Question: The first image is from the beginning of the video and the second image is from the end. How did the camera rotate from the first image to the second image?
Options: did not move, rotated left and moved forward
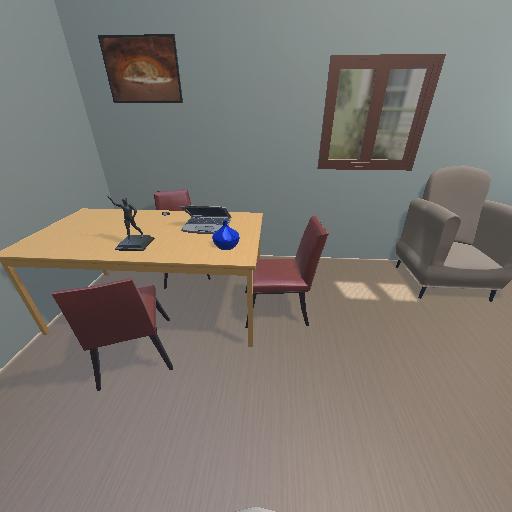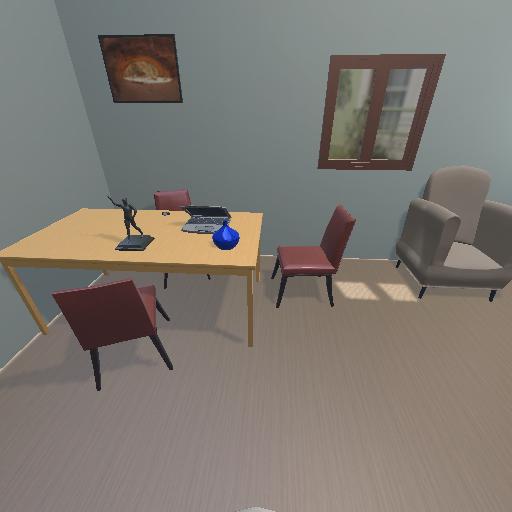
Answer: did not move